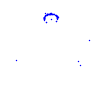
Particle: kaon